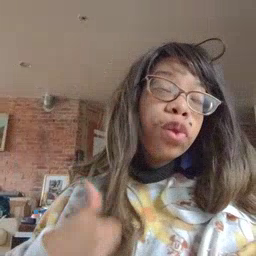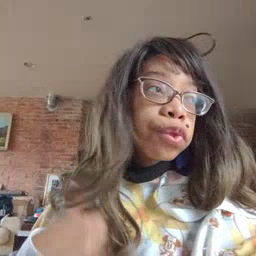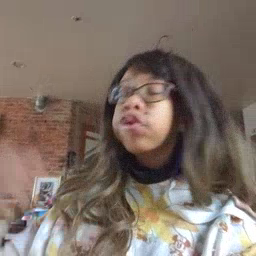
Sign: shower